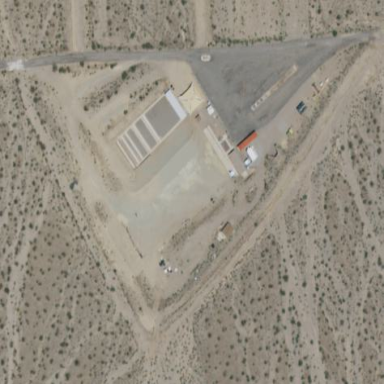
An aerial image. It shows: Shooting range on leisure land pitch.